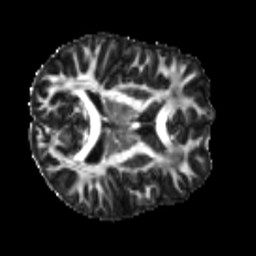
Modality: FA
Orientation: axial
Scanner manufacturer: siemens
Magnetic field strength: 3 T
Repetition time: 4 s
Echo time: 0.0594 s